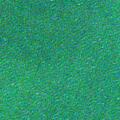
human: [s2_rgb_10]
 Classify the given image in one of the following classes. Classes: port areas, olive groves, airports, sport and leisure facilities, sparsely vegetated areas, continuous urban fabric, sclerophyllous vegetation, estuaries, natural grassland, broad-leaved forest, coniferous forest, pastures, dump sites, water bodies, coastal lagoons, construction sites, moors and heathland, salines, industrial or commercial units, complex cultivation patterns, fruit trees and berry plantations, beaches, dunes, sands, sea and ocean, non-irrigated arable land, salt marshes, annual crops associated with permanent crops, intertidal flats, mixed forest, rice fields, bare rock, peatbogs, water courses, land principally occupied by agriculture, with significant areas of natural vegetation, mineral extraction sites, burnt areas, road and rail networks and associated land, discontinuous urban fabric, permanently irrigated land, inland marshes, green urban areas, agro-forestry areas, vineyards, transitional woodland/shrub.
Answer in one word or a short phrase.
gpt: sea and ocean